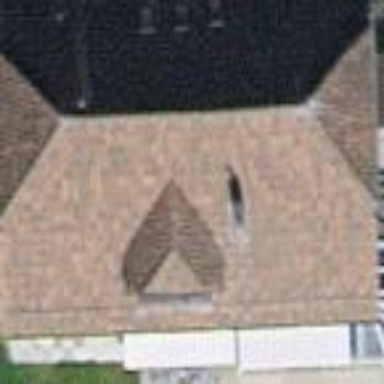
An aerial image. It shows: Building with tile roof.